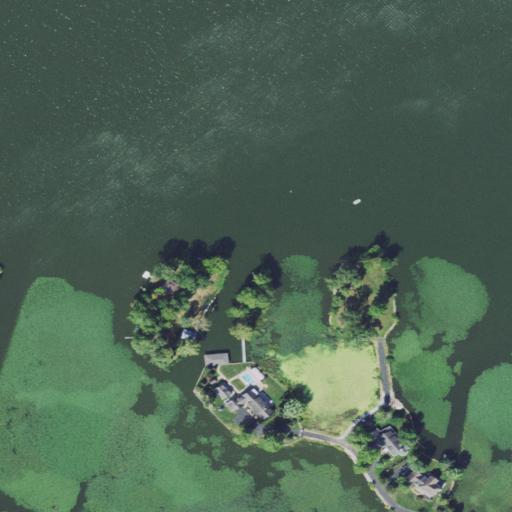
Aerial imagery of island in Ohio named Hickory Island containing open water, deciduous forest, grassland, pasture, herbaceous wetlands, medium intensity development, low intensity development, and open development